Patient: sex M, age 64
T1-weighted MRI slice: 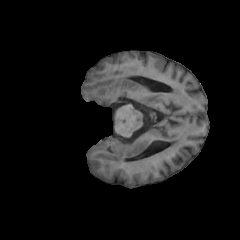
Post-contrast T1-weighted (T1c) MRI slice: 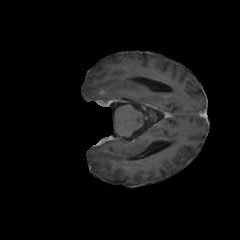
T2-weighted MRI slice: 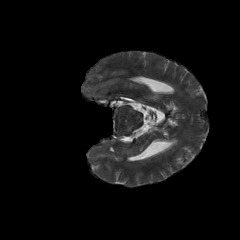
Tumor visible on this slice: yes
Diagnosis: Glioblastoma, IDH-wildtype
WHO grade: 4